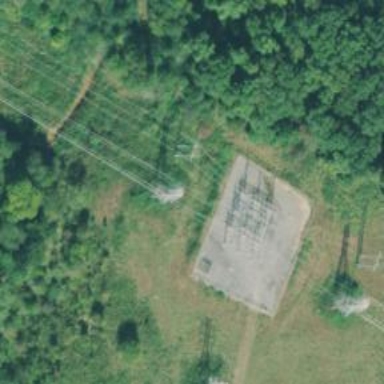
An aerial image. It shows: Power tower.